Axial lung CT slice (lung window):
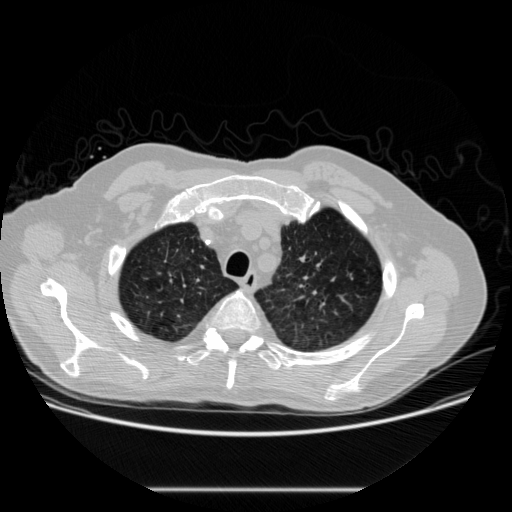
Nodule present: no